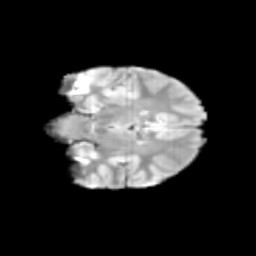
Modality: T2w
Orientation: coronal
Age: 11
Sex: female
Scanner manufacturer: siemens
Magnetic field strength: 3 T
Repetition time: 3.8 s
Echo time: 0.07 s